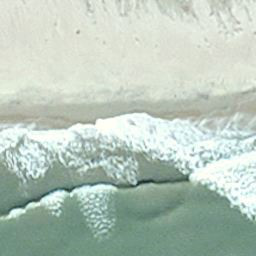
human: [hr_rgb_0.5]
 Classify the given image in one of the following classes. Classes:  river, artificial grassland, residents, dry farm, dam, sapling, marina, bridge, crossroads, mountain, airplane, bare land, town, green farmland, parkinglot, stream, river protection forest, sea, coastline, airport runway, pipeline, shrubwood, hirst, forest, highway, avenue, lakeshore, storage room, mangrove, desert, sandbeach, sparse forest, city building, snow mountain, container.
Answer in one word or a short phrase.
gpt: coastline